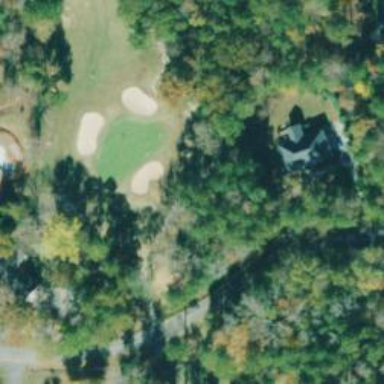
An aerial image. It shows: Path for both road and golf.